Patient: sex F, age 78
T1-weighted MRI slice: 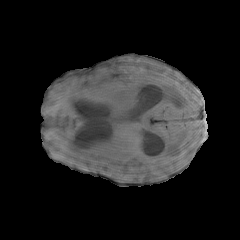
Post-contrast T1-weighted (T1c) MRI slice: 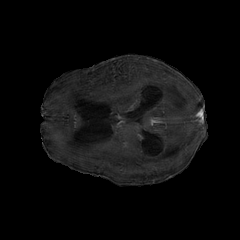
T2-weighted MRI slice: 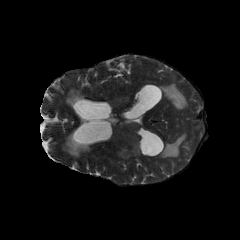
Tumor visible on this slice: yes
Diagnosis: Glioblastoma, IDH-wildtype
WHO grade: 4